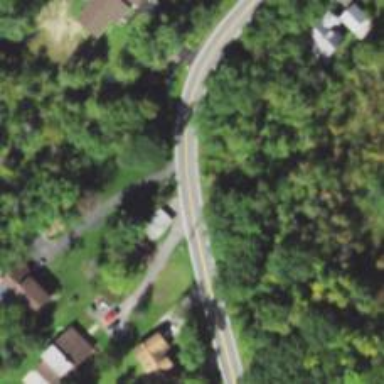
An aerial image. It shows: Tertiary road.